Field crop: maize
Growth stage: 2
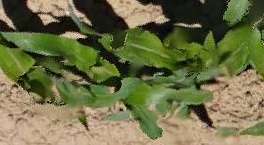
Species: maize